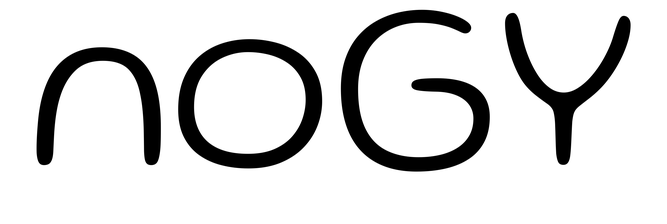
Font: Gluten_ExtraLight